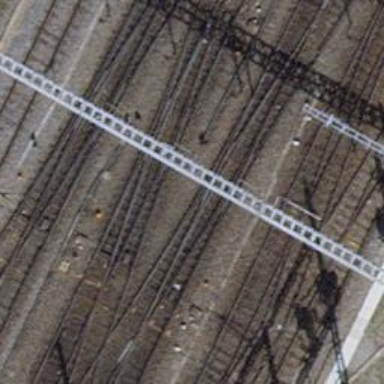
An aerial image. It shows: Single railway track with electrified contact line.